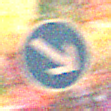
Verkehrszeichen: VorgeschriebeneVorbeifahrtRechts
Umgebung: Outdoor, Nature
Tageszeit: Night
Wetter: Clear
Licht: Natural
Jahreszeit: NotSpecified
Kontrast: LowContrast